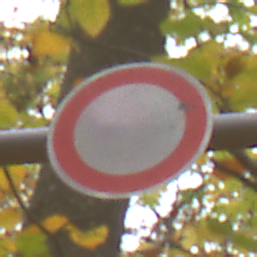
Verkehrszeichen: VerbotFahrzeugeAllerArt
Umgebung: Outdoor, Nature
Tageszeit: MorningAfternoon
Wetter: Overcast
Licht: Natural
Jahreszeit: Autumn
Kontrast: LowContrast